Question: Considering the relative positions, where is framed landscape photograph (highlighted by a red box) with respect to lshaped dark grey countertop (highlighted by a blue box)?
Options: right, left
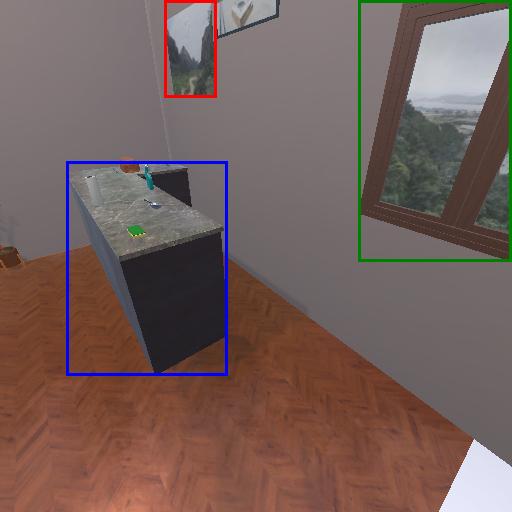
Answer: right